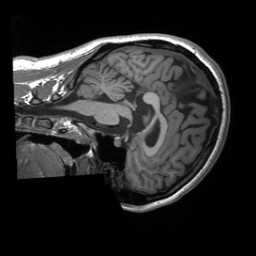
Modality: T1w
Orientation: sagittal
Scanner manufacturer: siemens
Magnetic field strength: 3 T
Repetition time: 2 s
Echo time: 0.0023 s